Brain MRI, t1w sequence, axial 2D slice.
Patient: age 37, sex F, weight 95 kg, height 1.95 m
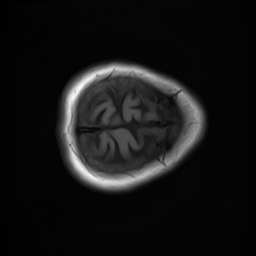